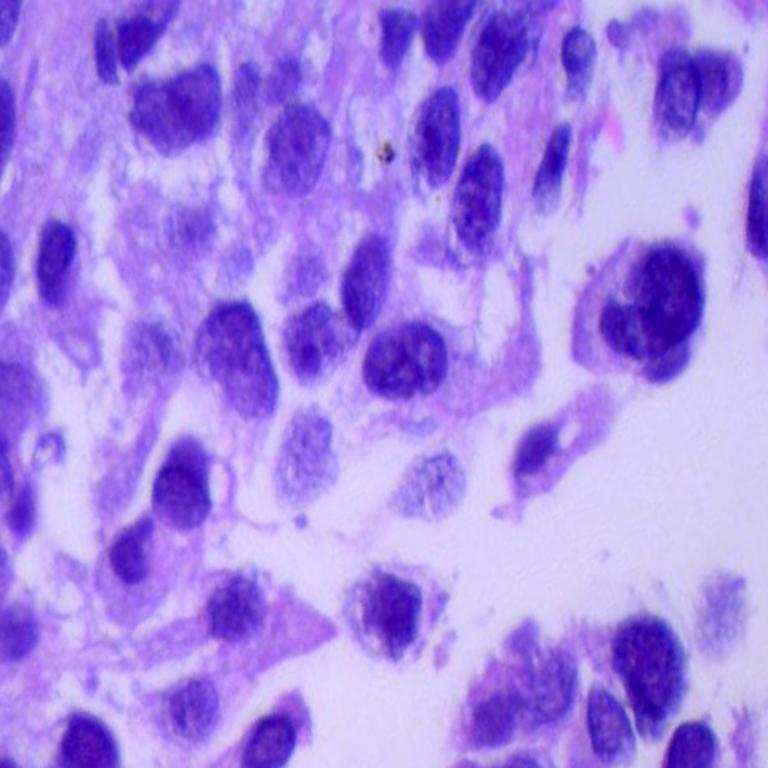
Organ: lung
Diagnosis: adenocarcinomas